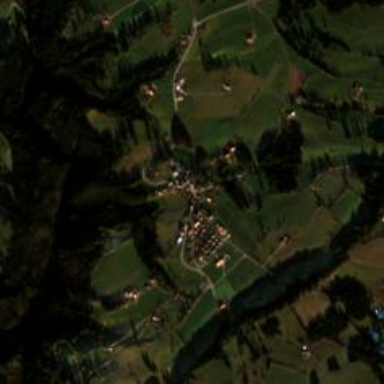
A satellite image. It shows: Village.